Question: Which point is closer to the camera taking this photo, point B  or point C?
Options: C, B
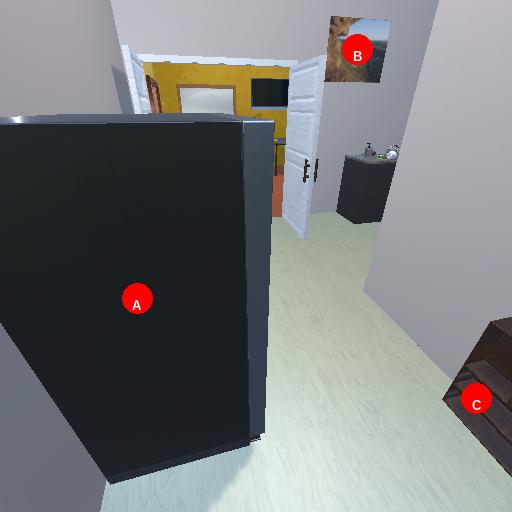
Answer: C